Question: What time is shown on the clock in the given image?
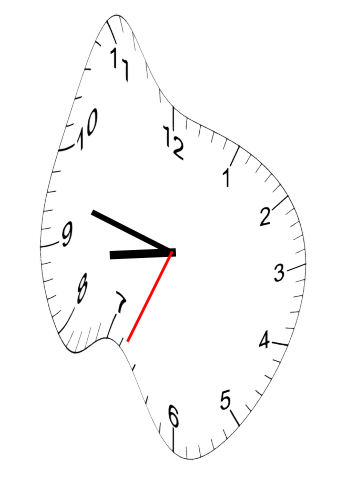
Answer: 08:47:34